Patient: sex M, age 71
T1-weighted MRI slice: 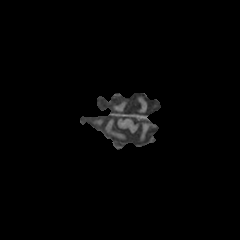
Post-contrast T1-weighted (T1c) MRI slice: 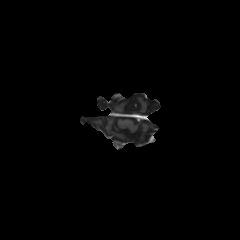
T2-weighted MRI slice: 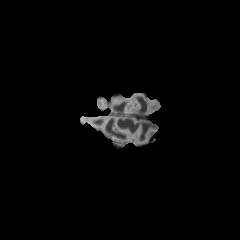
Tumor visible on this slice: no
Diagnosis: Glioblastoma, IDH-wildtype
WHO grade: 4